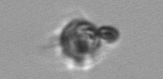
Label: Paratontonia_gracillima